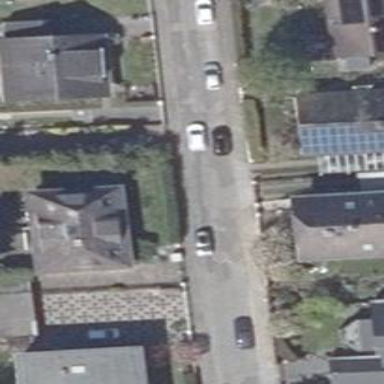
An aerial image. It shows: Residential road with sidewalks on both sides. There is parallel on-street parking on the left lane.